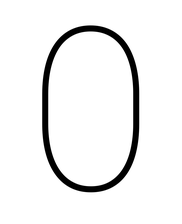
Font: Roboto_Thin